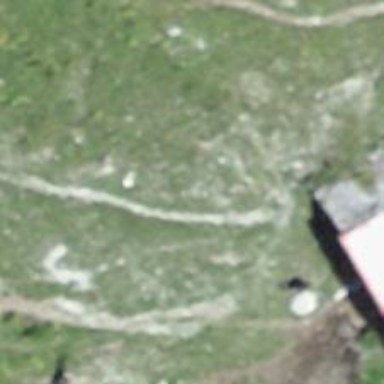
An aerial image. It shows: Path.